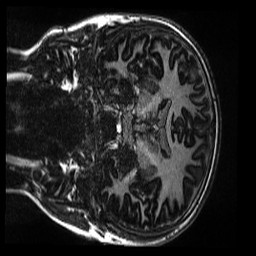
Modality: MP2RAGE
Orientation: coronal
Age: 12
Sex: male
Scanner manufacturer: siemens
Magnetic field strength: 3 T
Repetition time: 4 s
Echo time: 0.00303 s